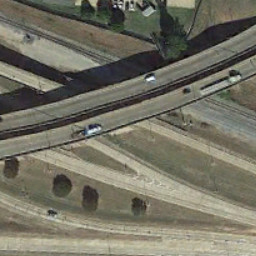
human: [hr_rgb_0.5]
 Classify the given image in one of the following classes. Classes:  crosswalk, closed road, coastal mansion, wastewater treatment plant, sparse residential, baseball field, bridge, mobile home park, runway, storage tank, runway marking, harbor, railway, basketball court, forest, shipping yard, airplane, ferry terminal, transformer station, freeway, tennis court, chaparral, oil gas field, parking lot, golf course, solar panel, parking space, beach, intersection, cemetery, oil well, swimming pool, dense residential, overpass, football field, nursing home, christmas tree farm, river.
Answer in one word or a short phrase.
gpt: overpass